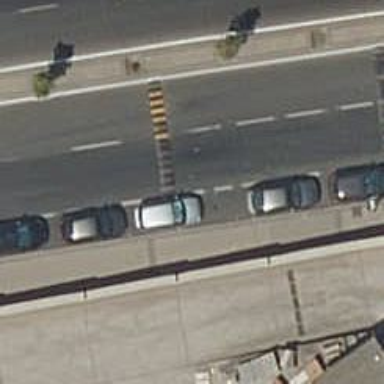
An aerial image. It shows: Bump for traffic calming.